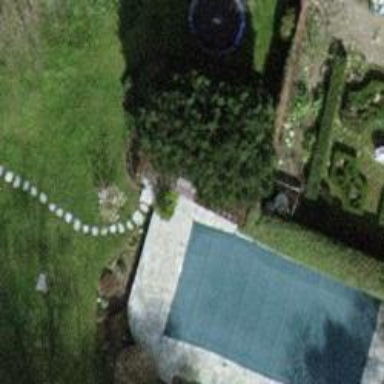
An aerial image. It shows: Outdoor swimming pool in leisure land.